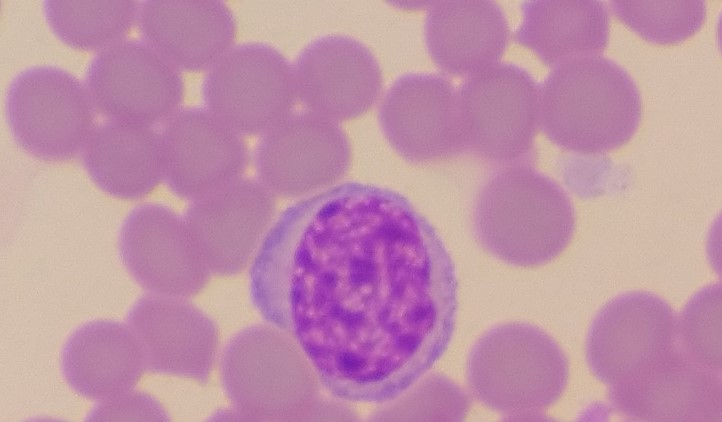
White blood cell type: Lymphocyte